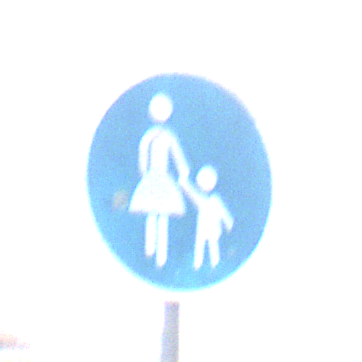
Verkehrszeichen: Gehweg
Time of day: SunriseSunset
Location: Outdoor (Nature)
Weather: Overcast
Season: NotSpecified
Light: Natural